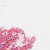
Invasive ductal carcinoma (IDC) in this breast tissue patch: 0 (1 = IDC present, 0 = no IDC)